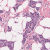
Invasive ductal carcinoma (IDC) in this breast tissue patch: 1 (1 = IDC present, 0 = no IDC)